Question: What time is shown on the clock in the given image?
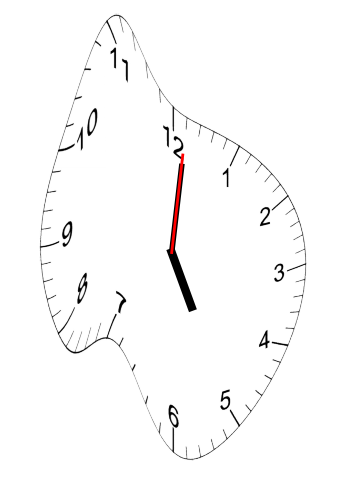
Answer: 05:01:01